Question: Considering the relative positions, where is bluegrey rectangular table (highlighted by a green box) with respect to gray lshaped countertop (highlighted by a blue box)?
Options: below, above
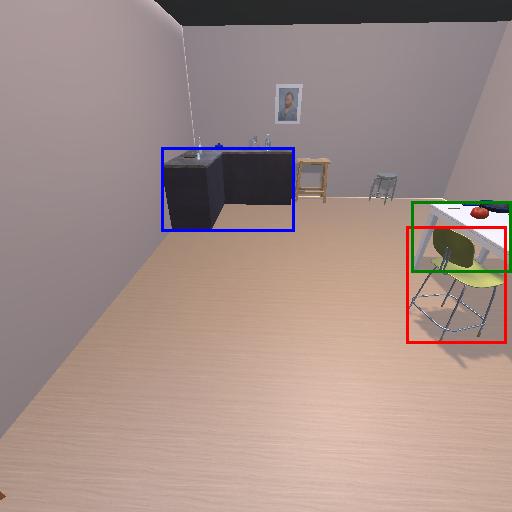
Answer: below